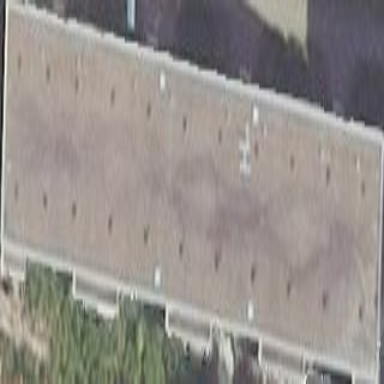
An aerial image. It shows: Apartment building with flat roof.